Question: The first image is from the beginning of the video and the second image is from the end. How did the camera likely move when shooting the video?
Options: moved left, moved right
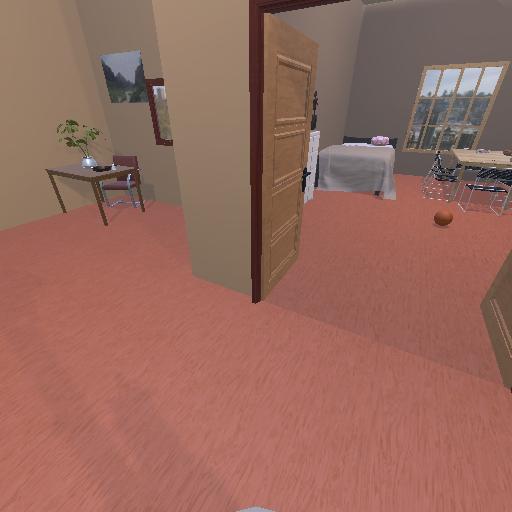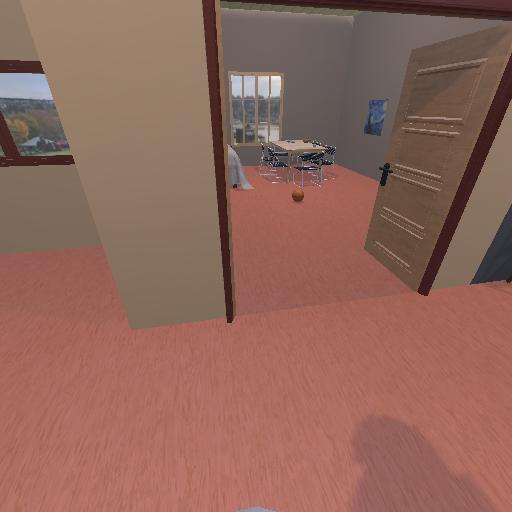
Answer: moved left